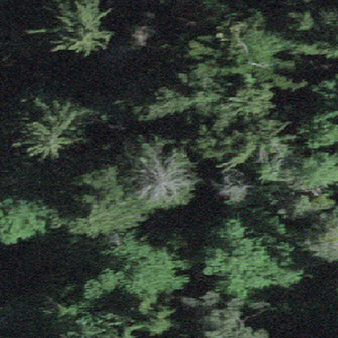
Label: other